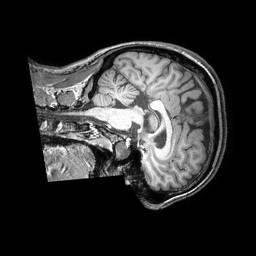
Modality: T1w
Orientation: sagittal
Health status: ill
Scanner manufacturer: philips
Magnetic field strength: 3 T
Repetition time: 0.00997 s
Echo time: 0.004598 s